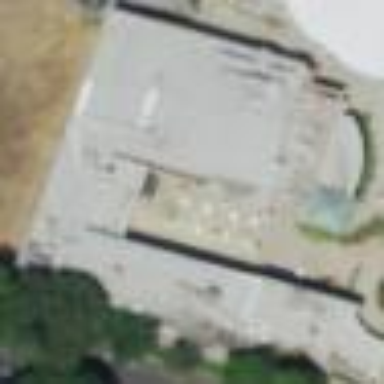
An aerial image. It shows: Theater building.